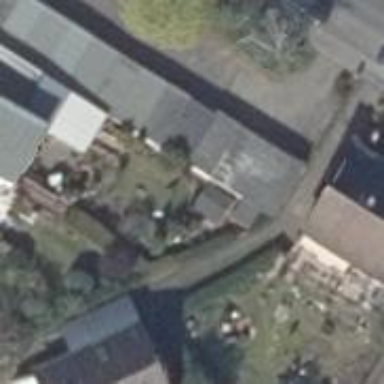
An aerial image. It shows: Group of garages.